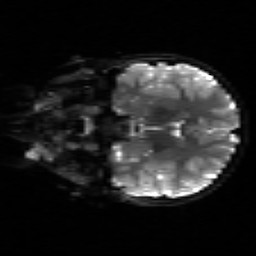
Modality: sbref
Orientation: coronal
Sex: male
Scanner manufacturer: siemens
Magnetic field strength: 3 T
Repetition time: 5 s
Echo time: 0.071 s